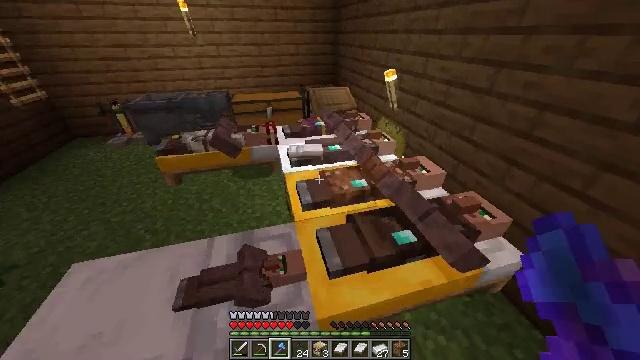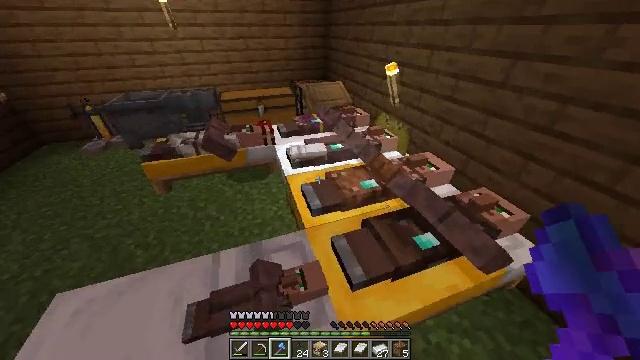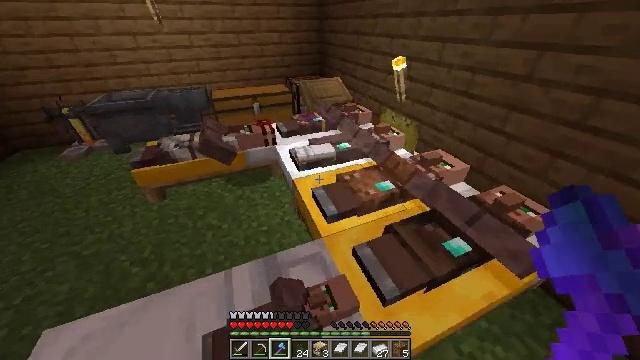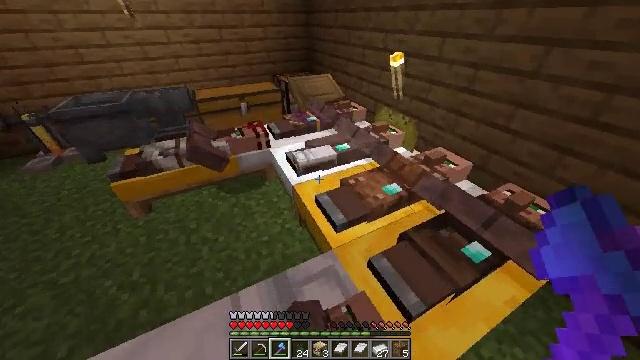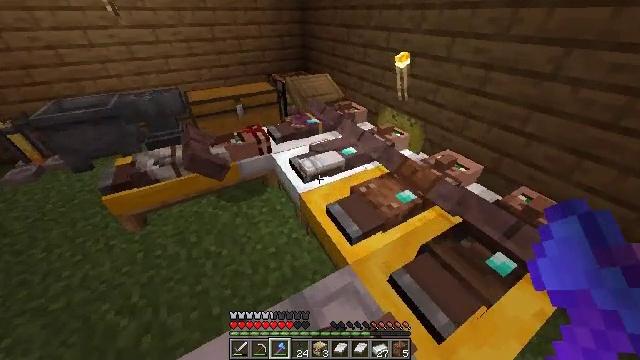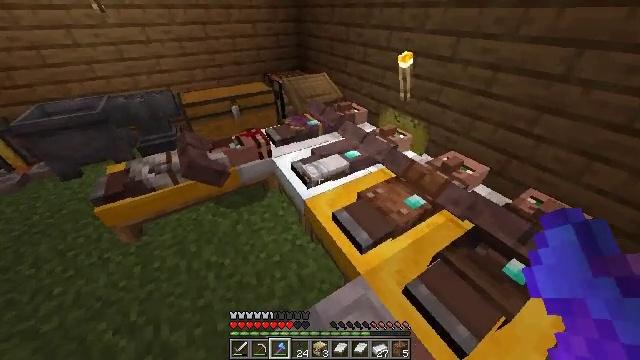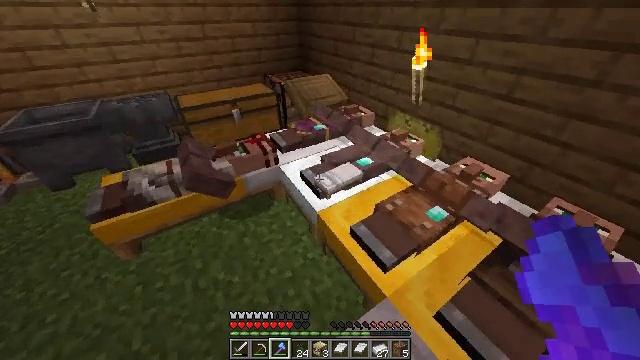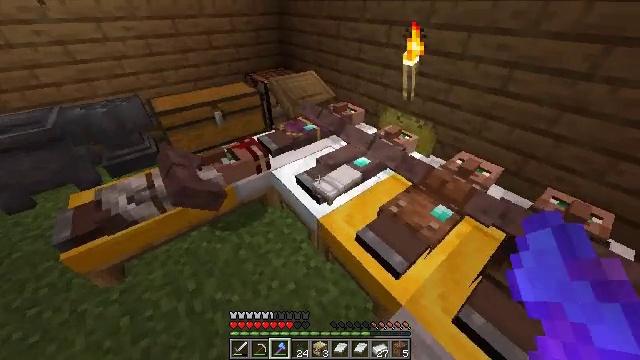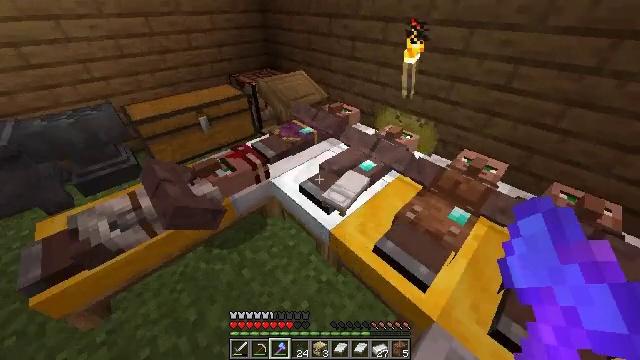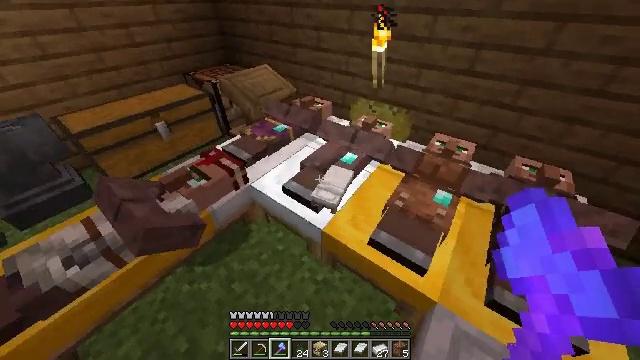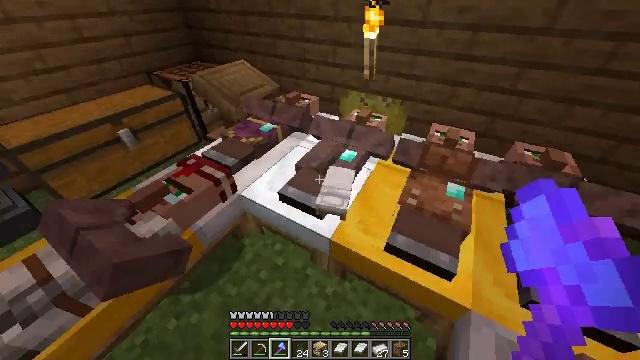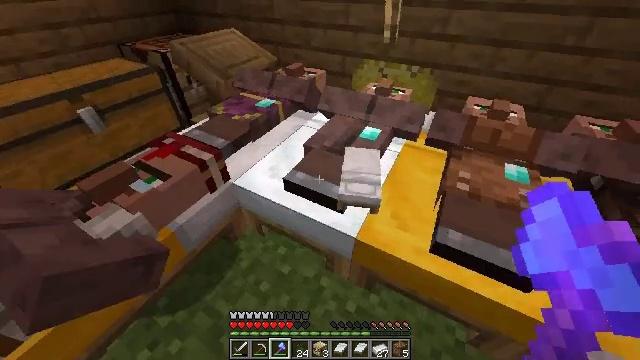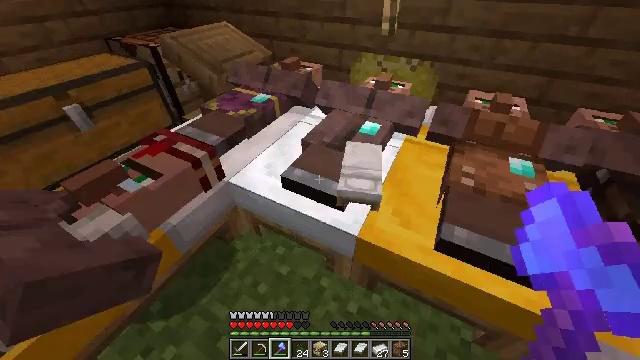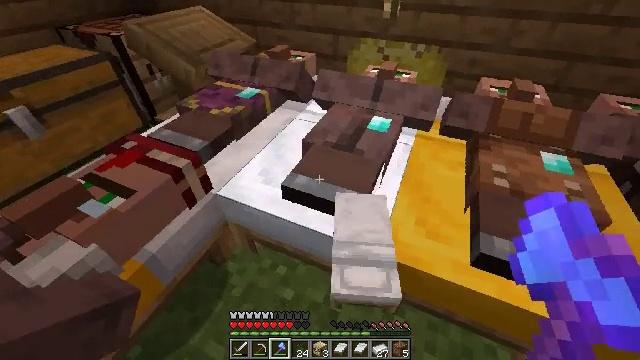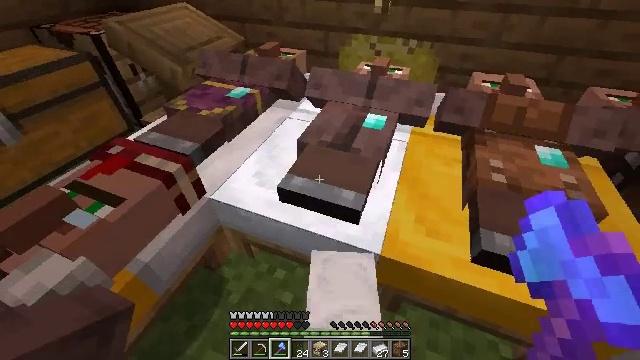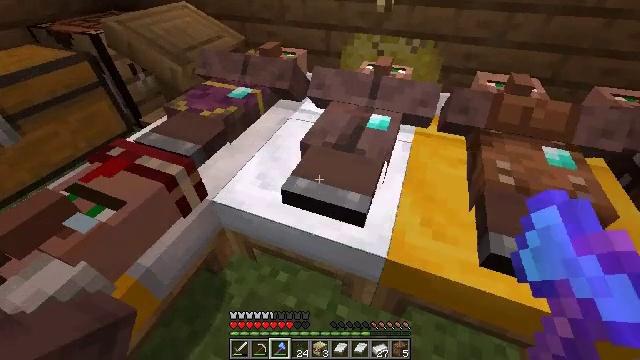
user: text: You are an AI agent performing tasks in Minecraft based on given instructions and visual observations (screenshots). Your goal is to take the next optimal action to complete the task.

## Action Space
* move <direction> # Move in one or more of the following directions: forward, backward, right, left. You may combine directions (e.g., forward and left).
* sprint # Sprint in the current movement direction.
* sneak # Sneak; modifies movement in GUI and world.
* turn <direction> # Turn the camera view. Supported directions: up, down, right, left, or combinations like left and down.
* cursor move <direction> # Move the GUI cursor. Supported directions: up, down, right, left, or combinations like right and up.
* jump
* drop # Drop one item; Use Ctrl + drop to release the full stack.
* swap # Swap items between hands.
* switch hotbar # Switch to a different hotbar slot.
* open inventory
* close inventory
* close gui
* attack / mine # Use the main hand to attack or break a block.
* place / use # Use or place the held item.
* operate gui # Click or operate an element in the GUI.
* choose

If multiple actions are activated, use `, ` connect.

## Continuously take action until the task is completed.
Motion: motion action
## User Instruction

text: Break the white bed to relocate it.
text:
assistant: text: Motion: move forward and move left, sprint, turn right and down
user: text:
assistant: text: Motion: move forward and move left, sprint, turn right and down
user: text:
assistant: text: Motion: move forward and move left, sprint, turn right
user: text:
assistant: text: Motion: move forward and move left, sprint, turn right
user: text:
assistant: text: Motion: move forward and move left, sprint, turn right
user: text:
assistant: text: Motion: move forward and move left, sprint, turn right
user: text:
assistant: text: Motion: move forward and move left, sprint, turn right and down
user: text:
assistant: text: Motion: move forward and move left, turn right
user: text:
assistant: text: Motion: move forward, turn right and down
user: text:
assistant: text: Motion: turn right
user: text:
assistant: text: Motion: no_op
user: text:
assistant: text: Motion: turn right
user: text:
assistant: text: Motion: turn right
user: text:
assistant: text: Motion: turn right
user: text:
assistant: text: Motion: no_op
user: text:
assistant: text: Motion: no_op
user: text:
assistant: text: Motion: turn right
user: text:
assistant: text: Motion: turn right and up
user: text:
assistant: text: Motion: no_op
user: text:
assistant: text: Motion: turn right
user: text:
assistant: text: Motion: move forward, turn right and down
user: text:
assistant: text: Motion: turn right
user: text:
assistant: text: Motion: no_op
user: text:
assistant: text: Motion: turn down
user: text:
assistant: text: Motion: turn left and down
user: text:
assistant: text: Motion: turn down
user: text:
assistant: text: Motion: turn down
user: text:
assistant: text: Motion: turn down, attack / mine
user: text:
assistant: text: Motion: attack / mine
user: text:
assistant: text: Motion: attack / mine